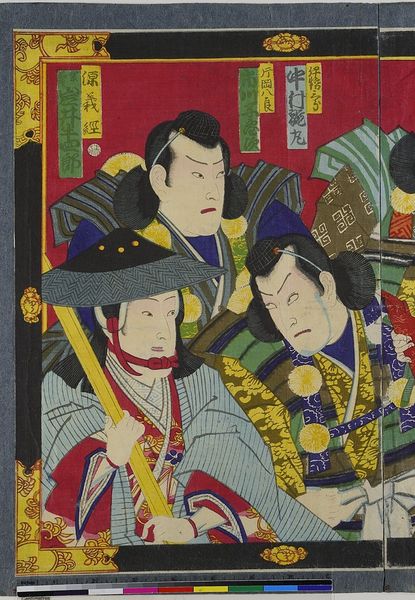
Künstler: Toyohara Kunichika
Standort: Hamburg
Institution: Museum für Kunst und Gewerbe Hamburg
Schlagwörter: theater, holzschnitt, druckgraphik, druckgrafik, zeit, schauspieler, farbholzschnitt, schauspielerin, kabuki, reproduktionen, druckerzeugnisse, theateraufführung, meiji, ukiyo, blindprägedruck, blinddruck